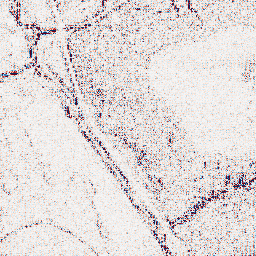
Category: wavelet
Decomposition family: wavelet_reverse_biorthogonal
Decomposition parameters: wavelet: rbio1.3
level: 1
Upsampling method: fft_zeropad
Upsampling parameters: scale: 8
Upsampling scale: 8